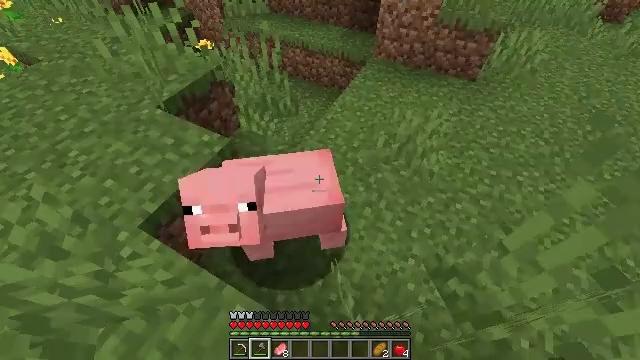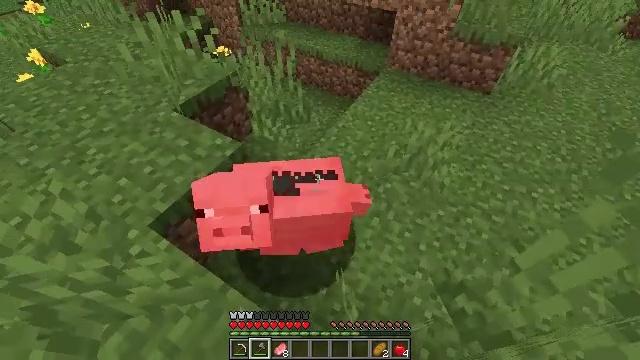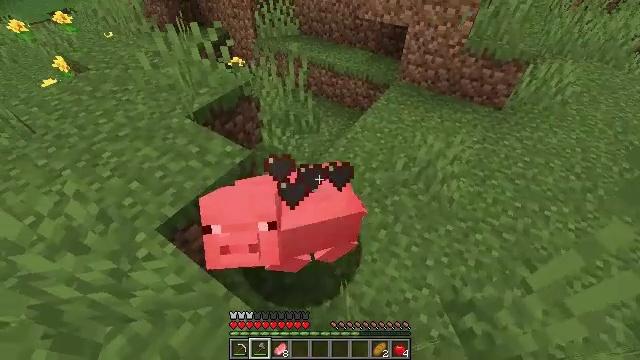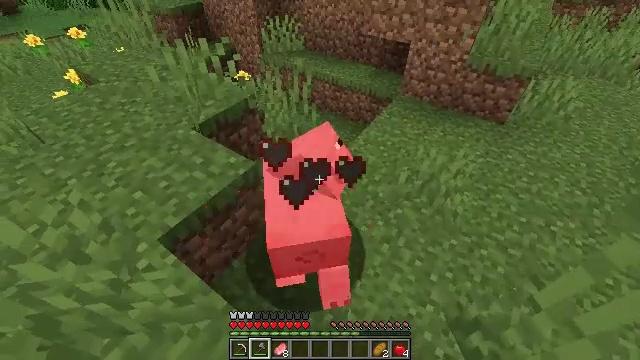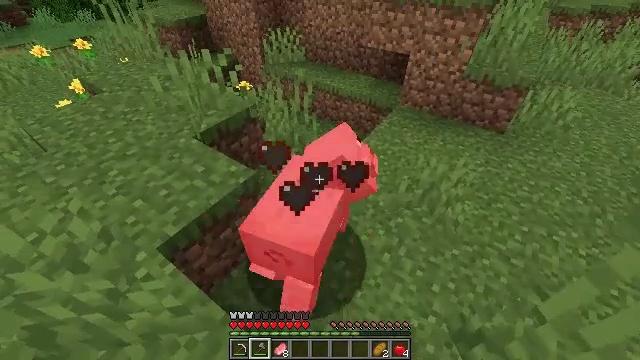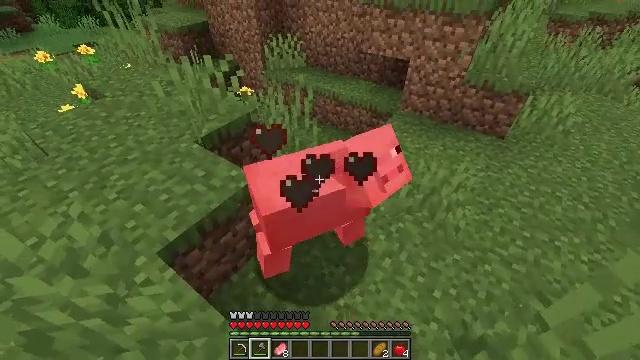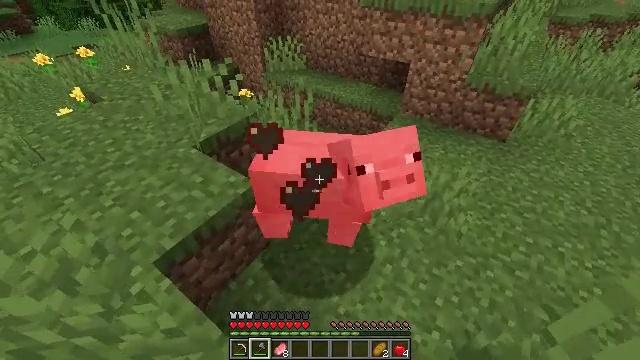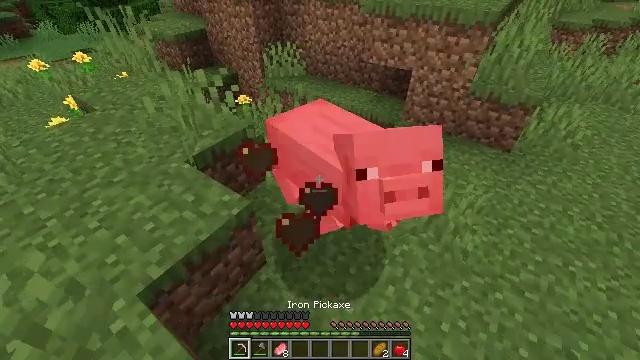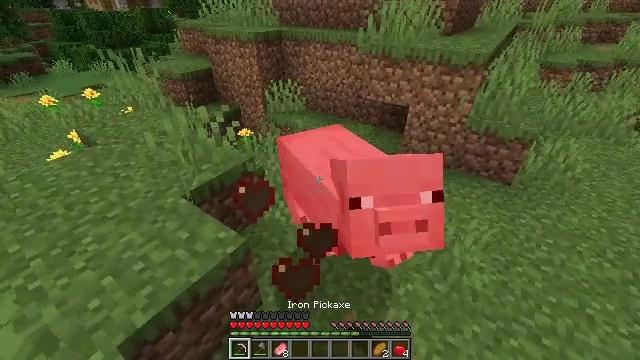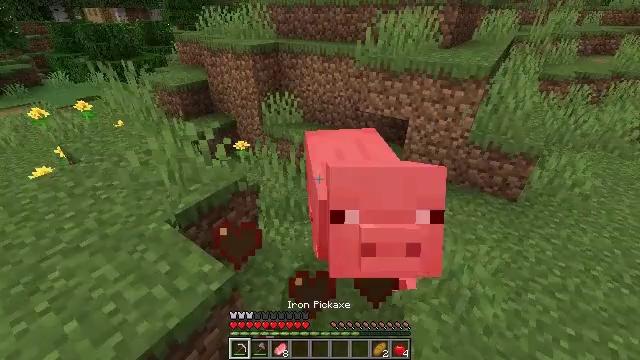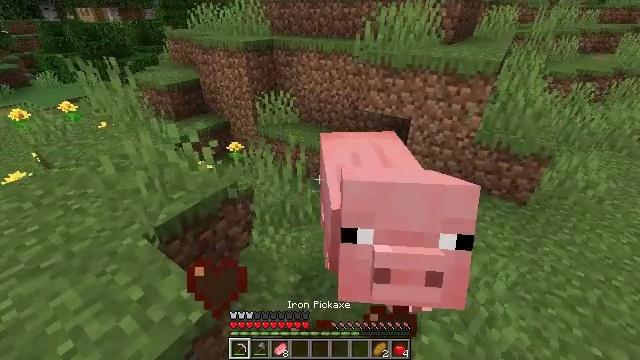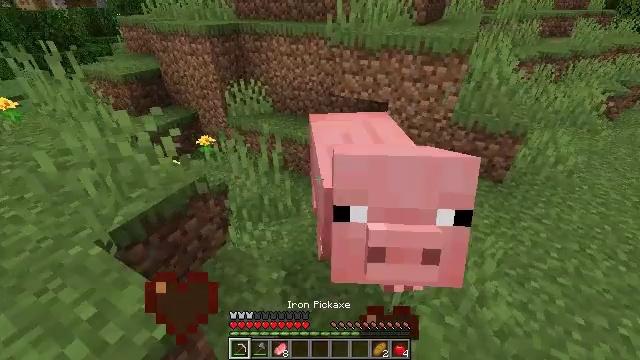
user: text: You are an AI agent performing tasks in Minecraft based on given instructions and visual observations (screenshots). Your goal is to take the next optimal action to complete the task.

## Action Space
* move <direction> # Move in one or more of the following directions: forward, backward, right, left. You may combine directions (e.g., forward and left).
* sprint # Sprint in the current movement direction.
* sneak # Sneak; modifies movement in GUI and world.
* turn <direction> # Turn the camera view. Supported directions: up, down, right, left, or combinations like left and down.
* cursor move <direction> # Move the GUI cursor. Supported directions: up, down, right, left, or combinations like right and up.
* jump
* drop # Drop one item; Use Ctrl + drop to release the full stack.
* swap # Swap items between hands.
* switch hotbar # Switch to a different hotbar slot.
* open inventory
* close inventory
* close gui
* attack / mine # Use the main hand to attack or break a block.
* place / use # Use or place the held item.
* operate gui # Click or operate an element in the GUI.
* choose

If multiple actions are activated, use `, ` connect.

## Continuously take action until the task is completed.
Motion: motion action
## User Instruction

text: Kill mobs.
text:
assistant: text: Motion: turn left and up
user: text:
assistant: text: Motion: turn left and up
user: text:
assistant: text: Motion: turn up
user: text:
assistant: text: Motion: turn up
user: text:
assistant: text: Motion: turn up
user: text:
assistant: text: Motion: move forward
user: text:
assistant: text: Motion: move forward, attack / mine
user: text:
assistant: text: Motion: move forward, turn up, attack / mine
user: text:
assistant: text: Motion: move forward, turn up
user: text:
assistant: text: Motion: move forward
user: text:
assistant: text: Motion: move forward, turn right and down
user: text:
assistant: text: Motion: no_op